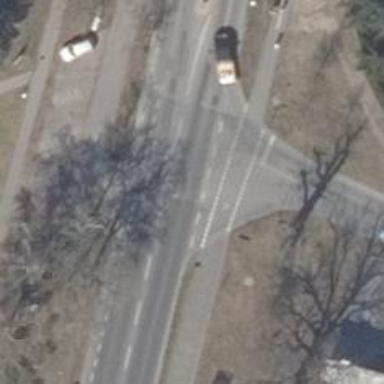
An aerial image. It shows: Secondary road with asphalt surface. It features separate sidewalks on both sides and lane markings.